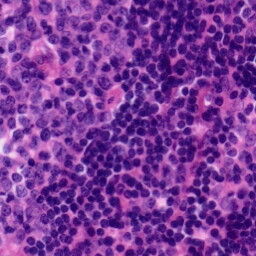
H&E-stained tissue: Tonsil